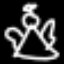
Label: angel